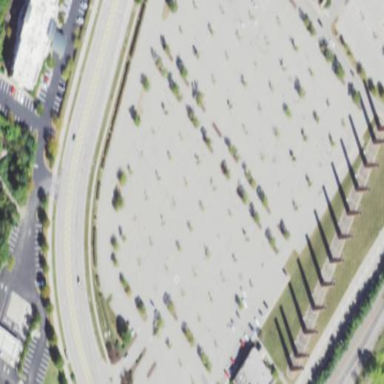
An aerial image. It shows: Parking area with surface.